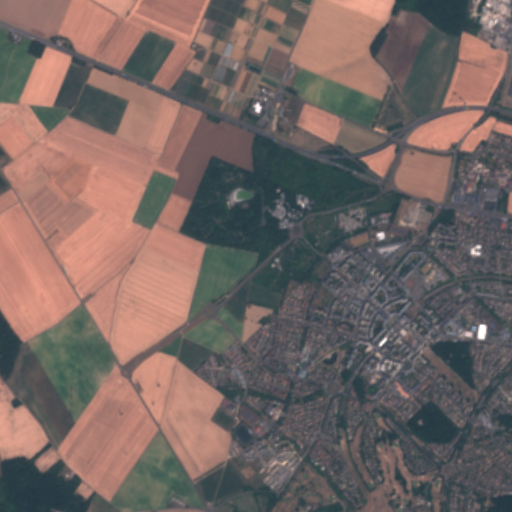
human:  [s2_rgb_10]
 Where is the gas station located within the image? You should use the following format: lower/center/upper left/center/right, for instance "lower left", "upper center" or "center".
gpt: The gas station is located in the upper left of the image.
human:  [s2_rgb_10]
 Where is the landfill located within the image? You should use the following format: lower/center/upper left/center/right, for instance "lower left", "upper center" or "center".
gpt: The landfill is located in the center right of the image.
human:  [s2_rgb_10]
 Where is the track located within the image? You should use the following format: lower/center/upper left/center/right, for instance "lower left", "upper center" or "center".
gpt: There is no track in the image.